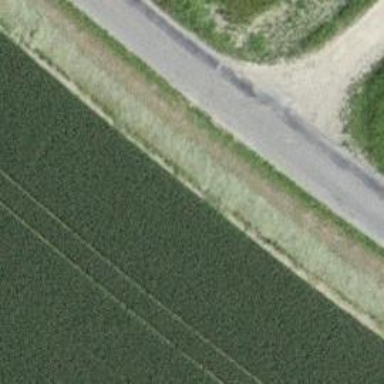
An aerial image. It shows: Unclassified road with asphalt surface.